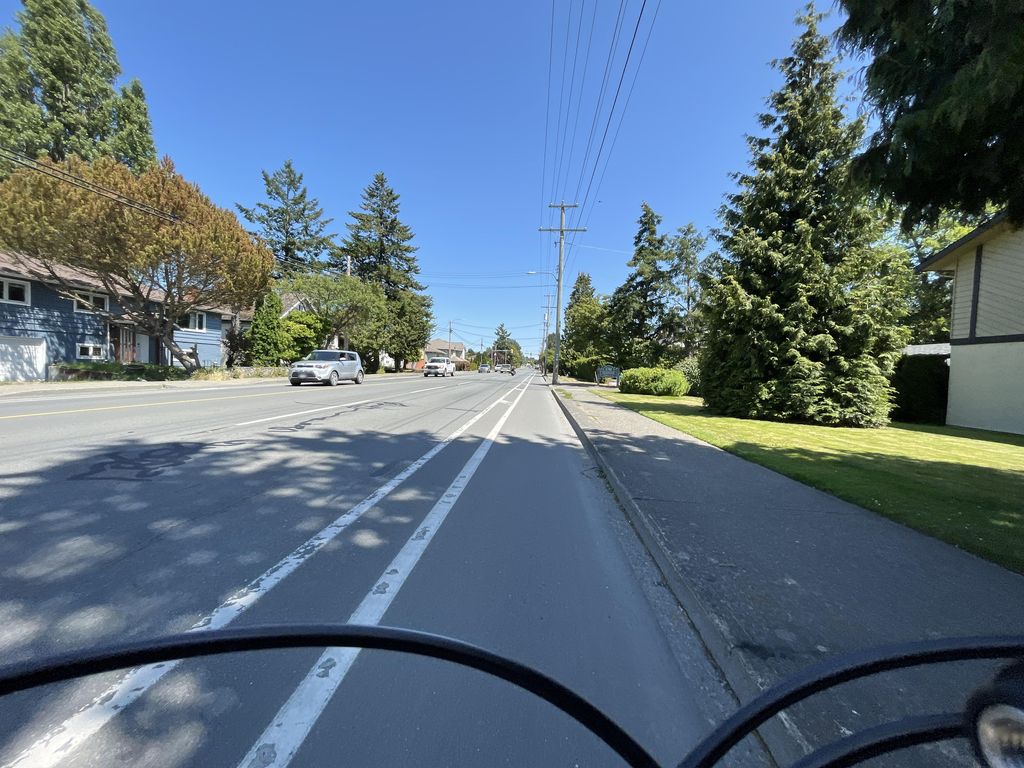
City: victoria